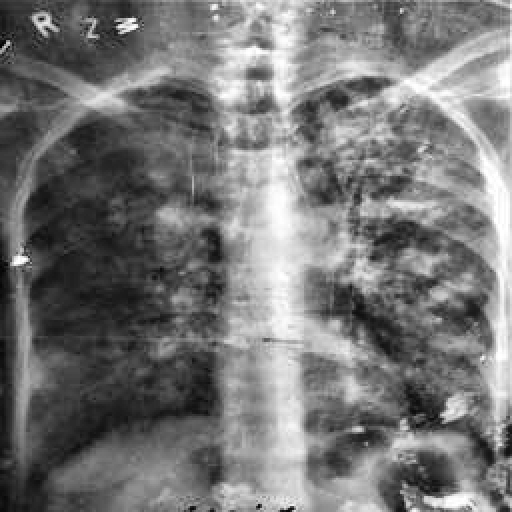
Finding: TUBERCULOSIS